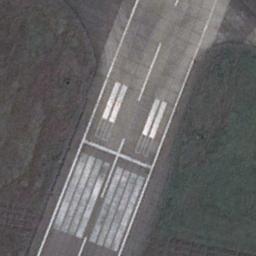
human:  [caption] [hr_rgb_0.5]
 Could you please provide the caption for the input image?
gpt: The runway has a threshold marking and two touchdown zone markings .

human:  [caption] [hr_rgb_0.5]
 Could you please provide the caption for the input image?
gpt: There is a green lawn next to the runway, With white dashes of varying thickness on the runway .

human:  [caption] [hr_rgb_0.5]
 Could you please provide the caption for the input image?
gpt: The runway is on the grass .

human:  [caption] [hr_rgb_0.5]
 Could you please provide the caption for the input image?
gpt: The runway is surrounded by grass .

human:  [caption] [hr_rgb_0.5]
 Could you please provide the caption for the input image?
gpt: There are green meadows beside the runway with white marks .